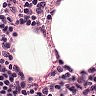
Metastatic tissue present: no